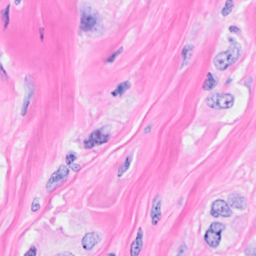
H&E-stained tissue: Breast